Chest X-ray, PA view. Patient: 69 years old, sex F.
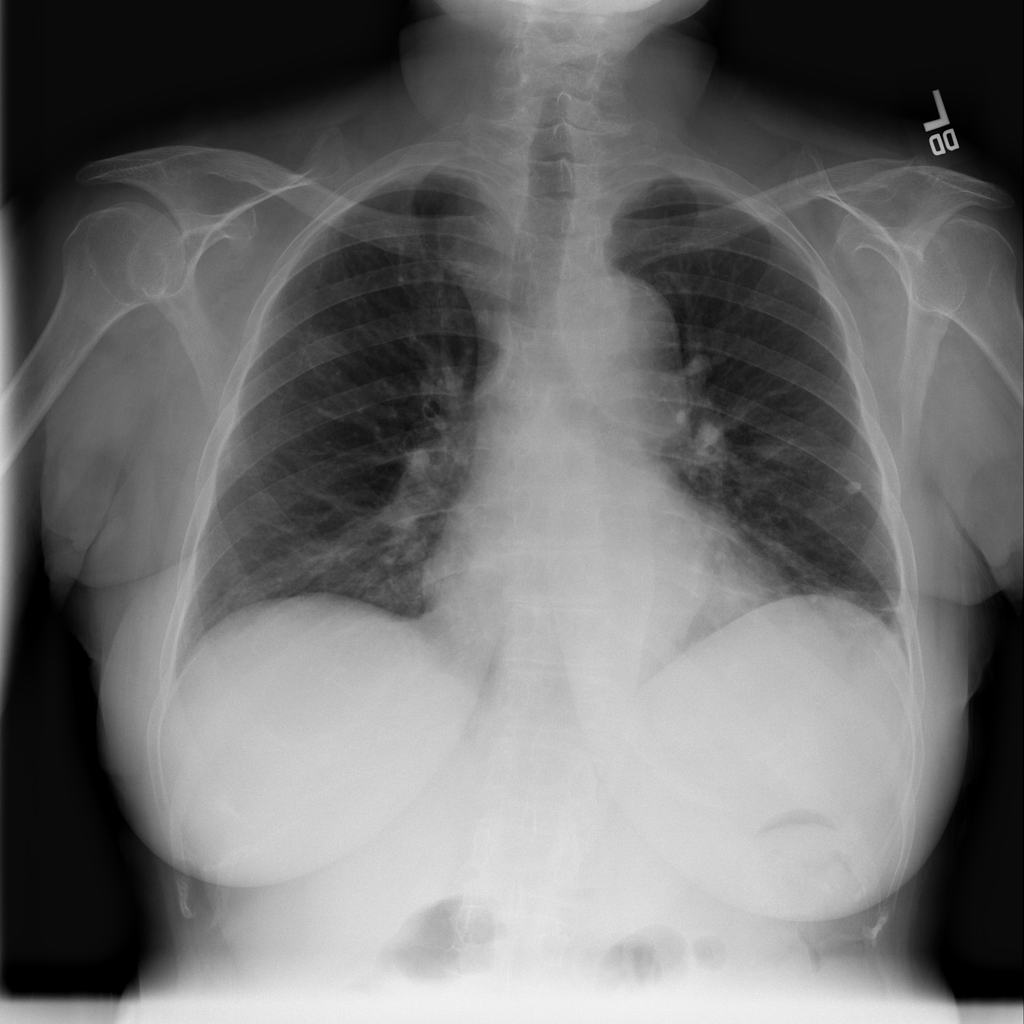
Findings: No Finding